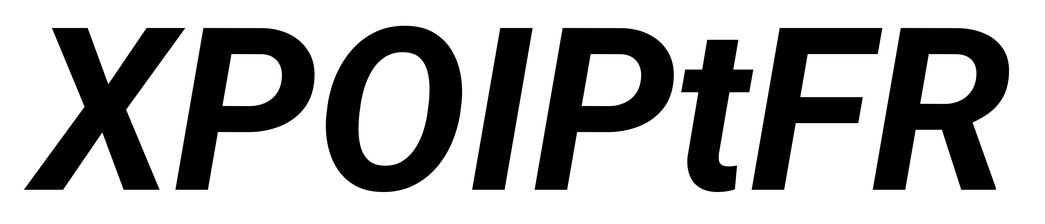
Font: Roboto-Italic_Bold_Italic